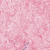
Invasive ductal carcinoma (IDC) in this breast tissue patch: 0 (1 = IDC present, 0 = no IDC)